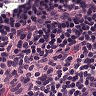
Metastatic tissue present: no